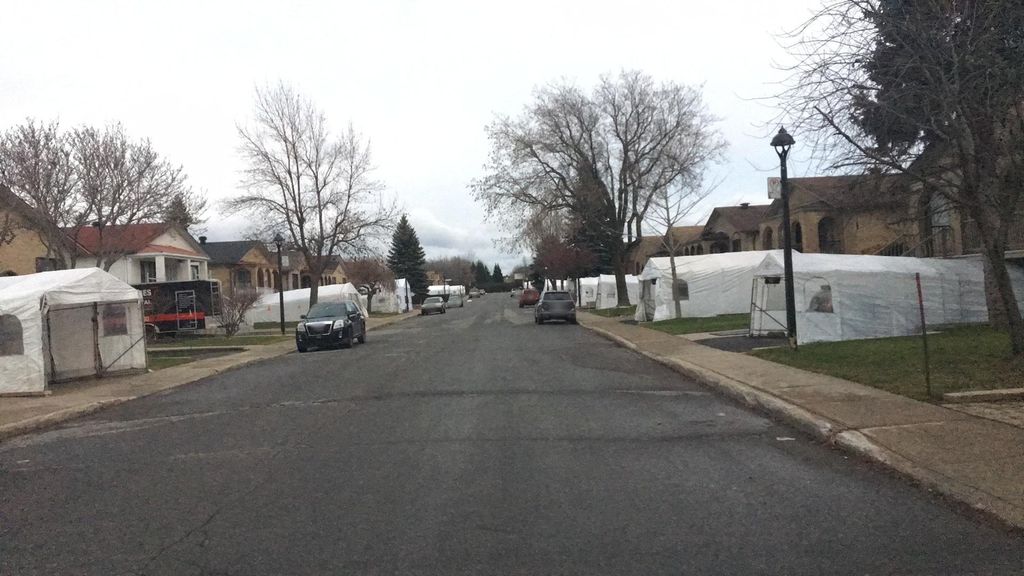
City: montreal